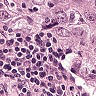
Metastatic tissue present: yes